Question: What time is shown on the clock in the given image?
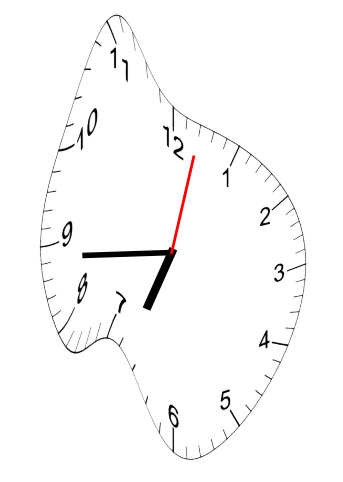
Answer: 06:44:02